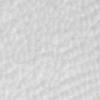
Label: no_change